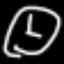
Label: clock